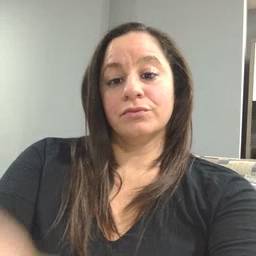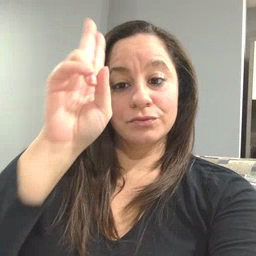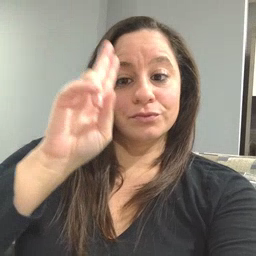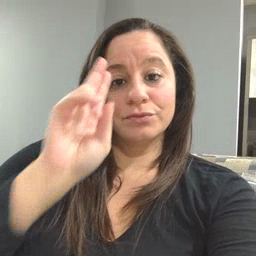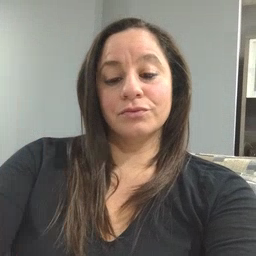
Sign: uncle